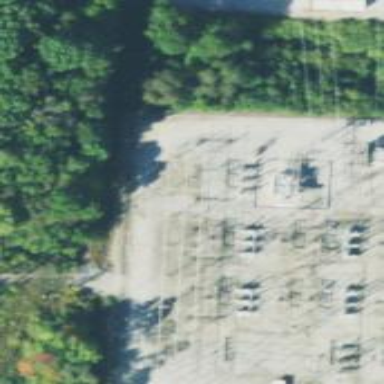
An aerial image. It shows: Switch for power supply.